【题型】选择题　【知识点】函数　【难度】easy
一次函数 $y = mx + n$ 的图象如图所示，则二次函数 $y = -m(x + n)^2$ 的图象大致为（ ）

\vspace{0.5cm}

A.

B.

C.

D.

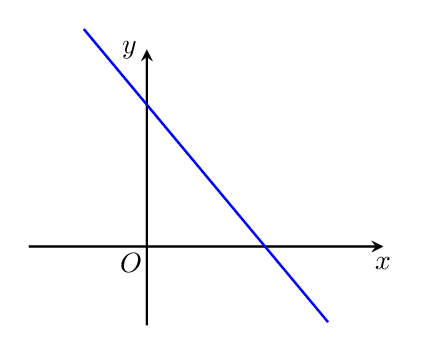
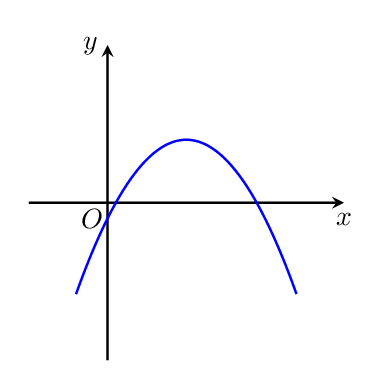
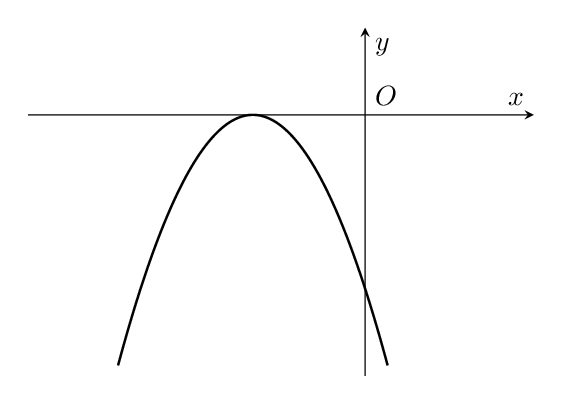
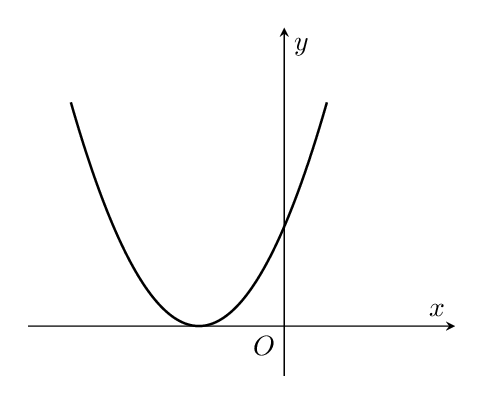
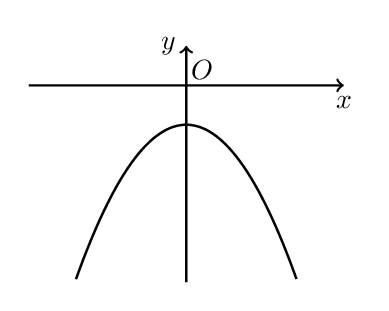
【解答】

\noindent \textbf{【答案】} C

\vspace{0.2cm}
\noindent \textbf{【分析】} 本题考查了二次函数和一次函数的图象与性质，根据一次函数的图象，判断$m$、$n$的符号；再根据$m$、$n$的符号判断抛物线的开口方向及对称轴即可，掌握知识点的应用是解题的关键．

\vspace{0.2cm}
\noindent \textbf{【详解】} 解：由一次函数$y = mx + n$的图象可知$m < 0$，$n > 0$，
则二次函数$y = -m(x + n)^2$可得$-m > 0$，开口向上，
又二次函数的对称轴为直线$x = -n < 0$，在$y$轴左侧，

故选：C．

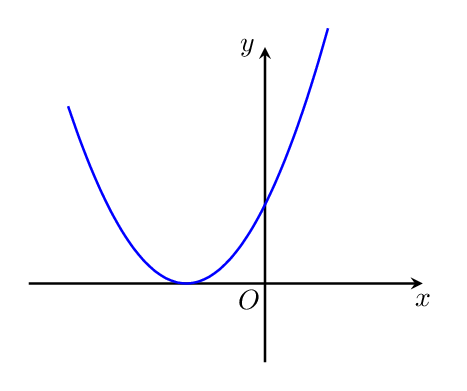